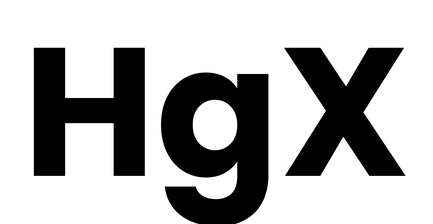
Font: Poppins-Bold